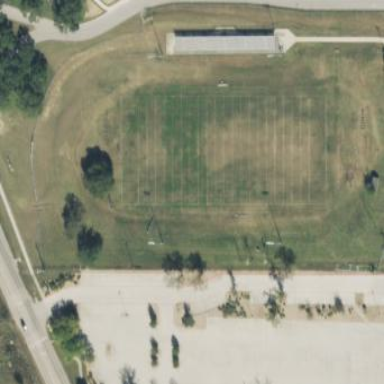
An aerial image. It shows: Pitch for American football.